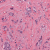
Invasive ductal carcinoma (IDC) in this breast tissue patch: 1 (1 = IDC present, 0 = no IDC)